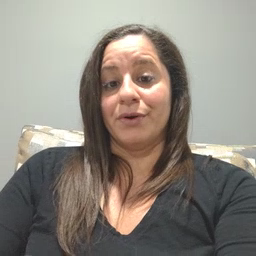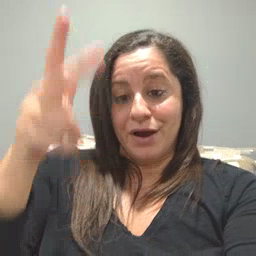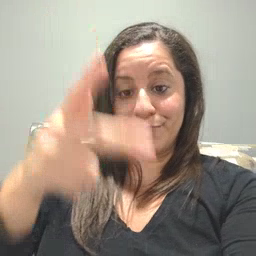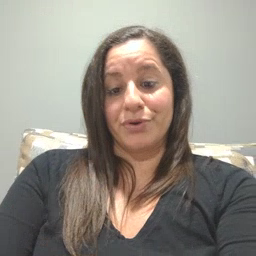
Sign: helicopter